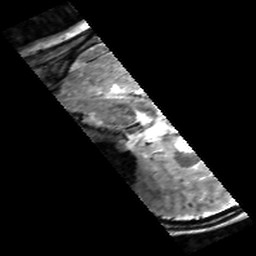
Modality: T2w
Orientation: sagittal
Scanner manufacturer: siemens
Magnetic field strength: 6.98 T
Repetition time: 5.65 s
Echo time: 0.044 s